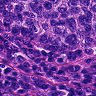
Metastatic tissue present: yes